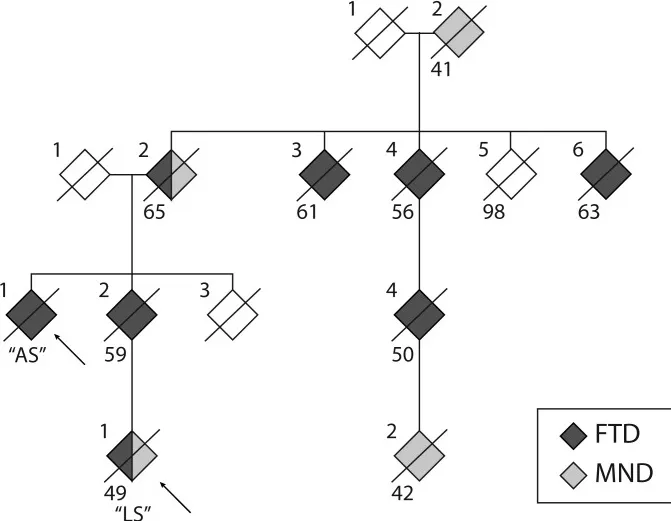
Pedigree of the S family. The two cases reported here are indicated by the arrows. Crossed symbols indicate deceased individuals with age of death noted below. Black symbols represent diagnosis of frontotemporal dementia (FTD). Grey symbols represent diagnosis of motor neuron disease (MND). Note that Cases II:2 and IV:1 received a dual diagnosis of FTD and MND.
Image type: pathology (immunostaining)